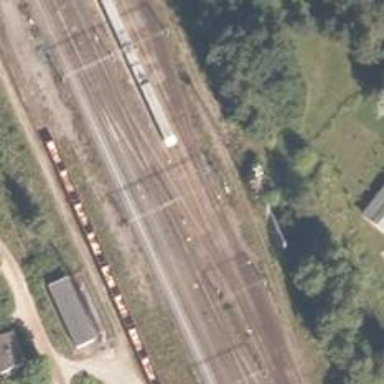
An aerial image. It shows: Railway track with electrified contact lines. This is siding track.